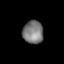
Tissue: lung
Cell type: Fibroblasts
Senescence score: 0.6193
Nuclear area (px): 464
Mean DAPI intensity: 120.567